Question: I'm trying to gather league standings by month (or a custom time period)
I know how to do it for a specific date but can't seem to find a way to do from x to y
Is this possible? (other than repeating the query for each day I want)
Is is not a head to head or rotisserie league, just straight overall points.
Example query:

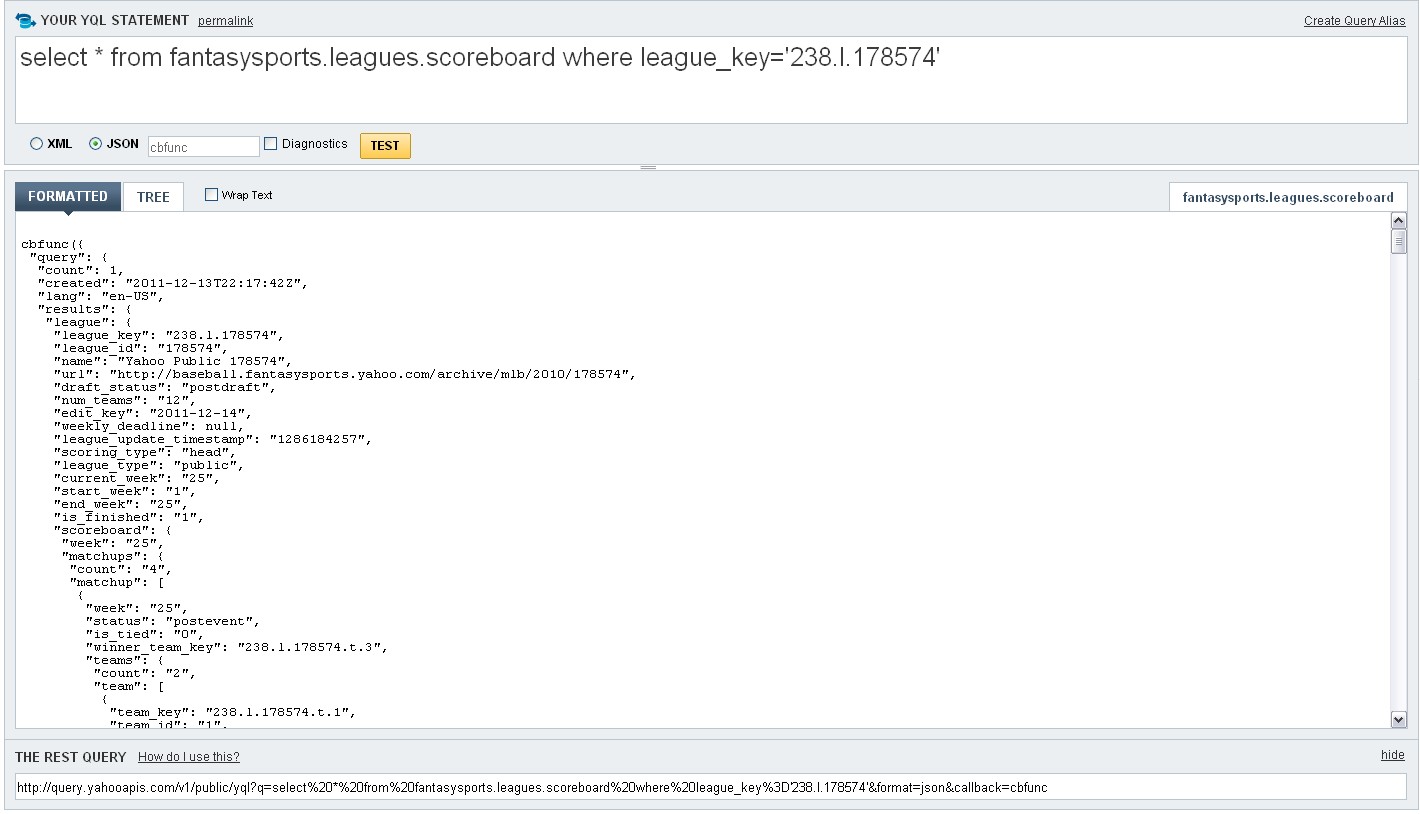
Answer: No, there is no way to fetch by month or for a date range. If you look at the YQL table <URL> which shows it can give results for the current week, or another specified week.
I think this is because the <URL> scoreboards are all week-based, regardless of the actual frequency of games for the specific sport.
To capture scores by month, you can make several individual calls for each week.